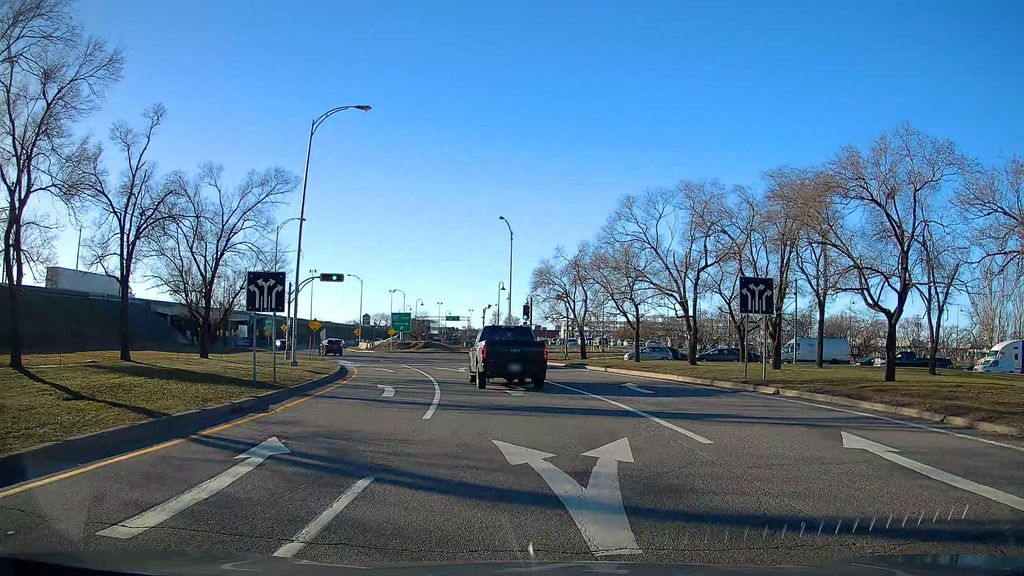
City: montreal